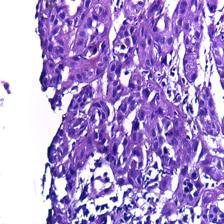
Diagnosis: OSCC